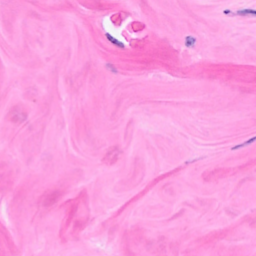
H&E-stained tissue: Breast